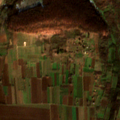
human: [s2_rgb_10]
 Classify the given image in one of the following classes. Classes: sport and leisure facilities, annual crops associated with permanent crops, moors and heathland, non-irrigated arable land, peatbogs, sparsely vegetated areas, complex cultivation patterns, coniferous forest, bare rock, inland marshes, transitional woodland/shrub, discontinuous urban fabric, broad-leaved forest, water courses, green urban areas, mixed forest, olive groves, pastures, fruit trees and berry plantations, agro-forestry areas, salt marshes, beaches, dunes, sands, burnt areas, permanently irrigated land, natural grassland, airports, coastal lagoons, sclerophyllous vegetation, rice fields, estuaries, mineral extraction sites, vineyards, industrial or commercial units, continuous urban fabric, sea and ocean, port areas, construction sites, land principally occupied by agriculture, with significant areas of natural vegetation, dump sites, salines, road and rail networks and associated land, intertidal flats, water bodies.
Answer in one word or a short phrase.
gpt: non-irrigated arable land, pastures, complex cultivation patterns, land principally occupied by agriculture, with significant areas of natural vegetation, broad-leaved forest